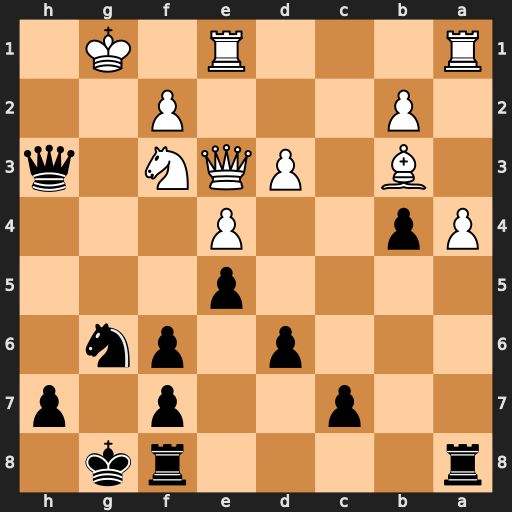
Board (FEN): r4rk1/2p2p1p/3p1pn1/4p3/Pp2P3/1B1PQN1q/1P3P2/R3R1K1
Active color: b
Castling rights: -
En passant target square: -
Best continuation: Nf4 Nh4 Qxh4